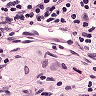
Metastatic tissue present: yes